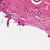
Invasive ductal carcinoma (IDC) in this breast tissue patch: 0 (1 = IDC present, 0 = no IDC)